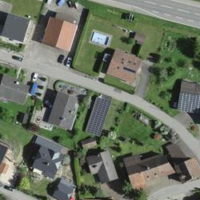
EUNIS habitat code: 54
Species observed at this site:
Clematis vitalba